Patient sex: M
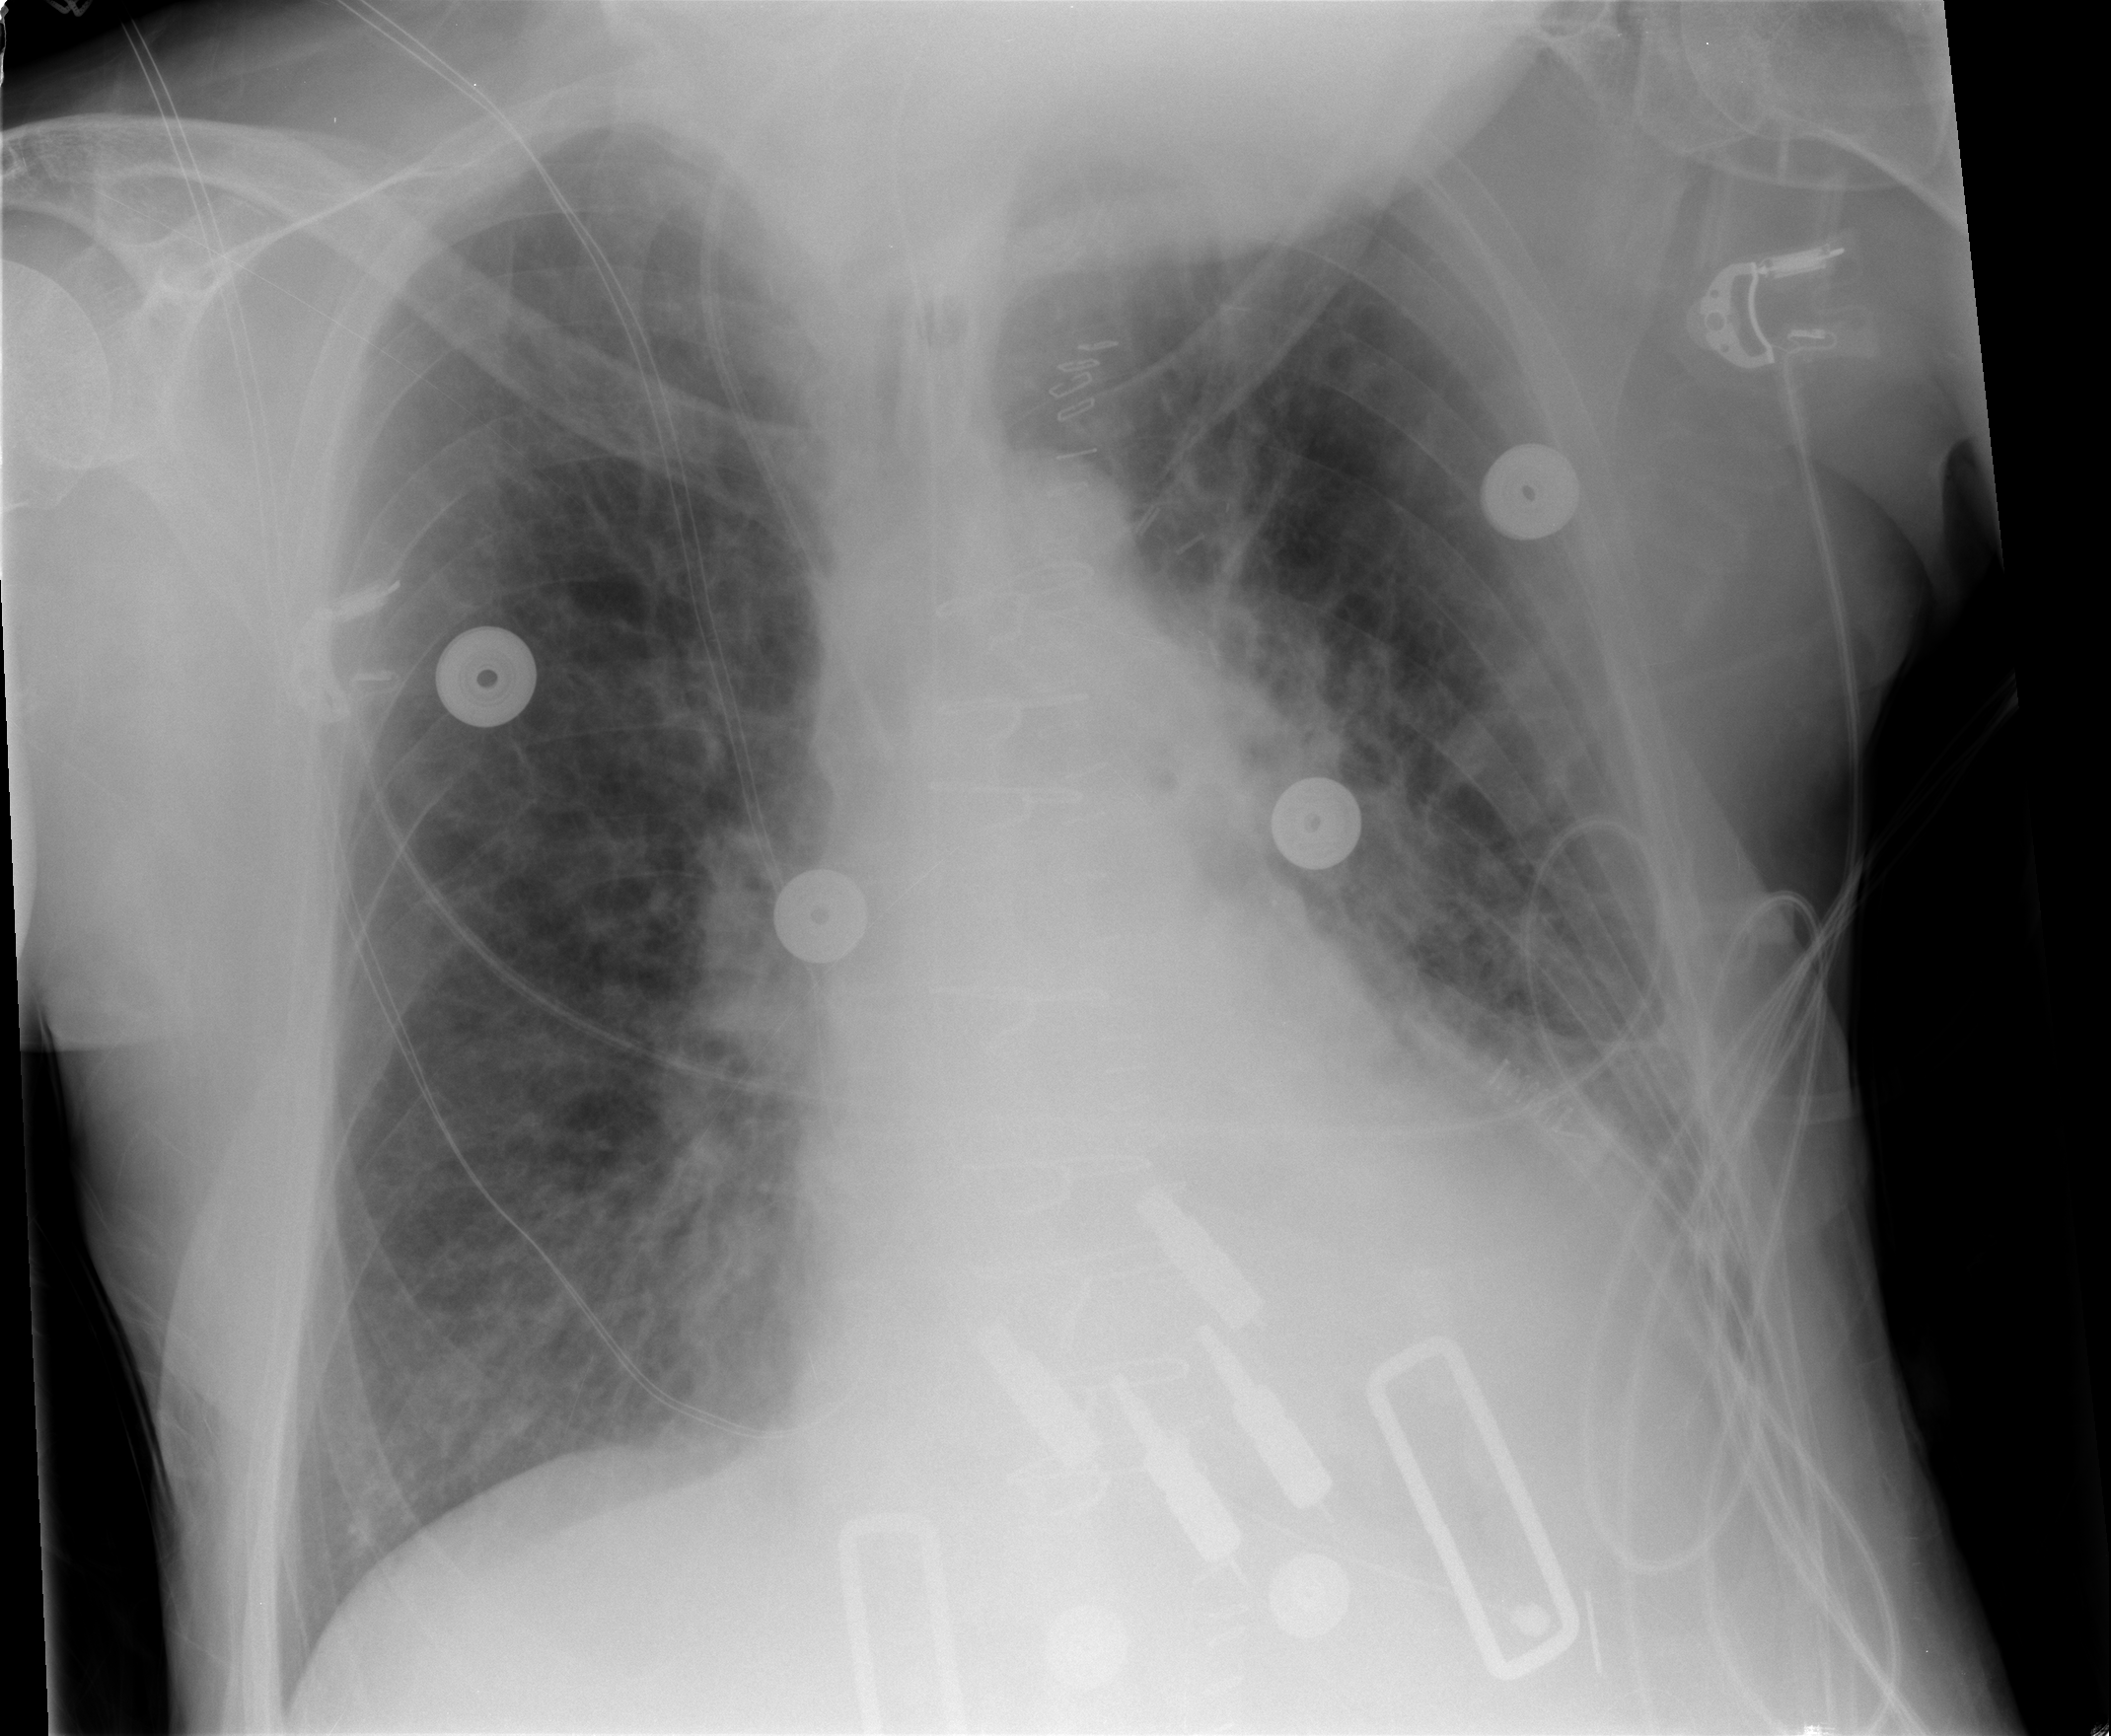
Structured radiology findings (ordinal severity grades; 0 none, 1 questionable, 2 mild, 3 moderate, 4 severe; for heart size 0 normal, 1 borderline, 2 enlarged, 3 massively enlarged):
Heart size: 1
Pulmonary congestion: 2
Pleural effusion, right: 0
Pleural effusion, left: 1
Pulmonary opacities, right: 2
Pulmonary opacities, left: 0
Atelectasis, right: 2
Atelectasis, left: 2